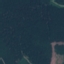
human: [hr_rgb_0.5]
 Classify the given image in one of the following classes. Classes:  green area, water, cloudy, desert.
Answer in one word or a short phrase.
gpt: green area